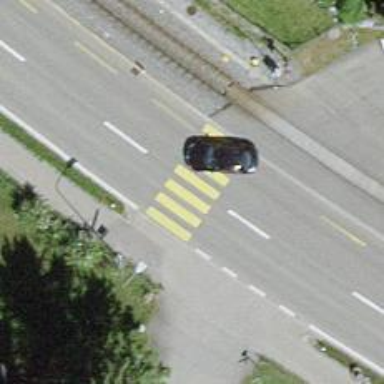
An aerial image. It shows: Zebra crossing on the road.